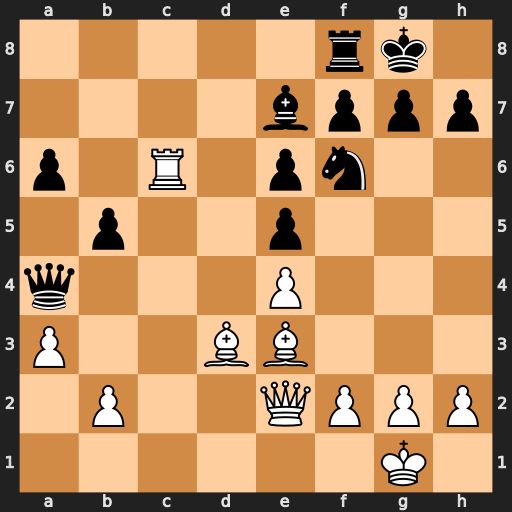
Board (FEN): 5rk1/4bppp/p1R1pn2/1p2p3/q3P3/P2BB3/1P2QPPP/6K1
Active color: w
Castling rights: -
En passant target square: -
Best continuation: Bc2 Qa5 Bb6 Qxb6 Rxb6